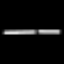
Label: line